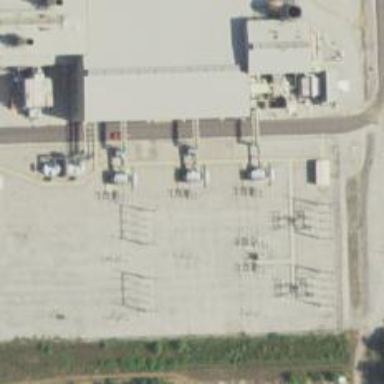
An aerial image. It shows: Switch for power supply.